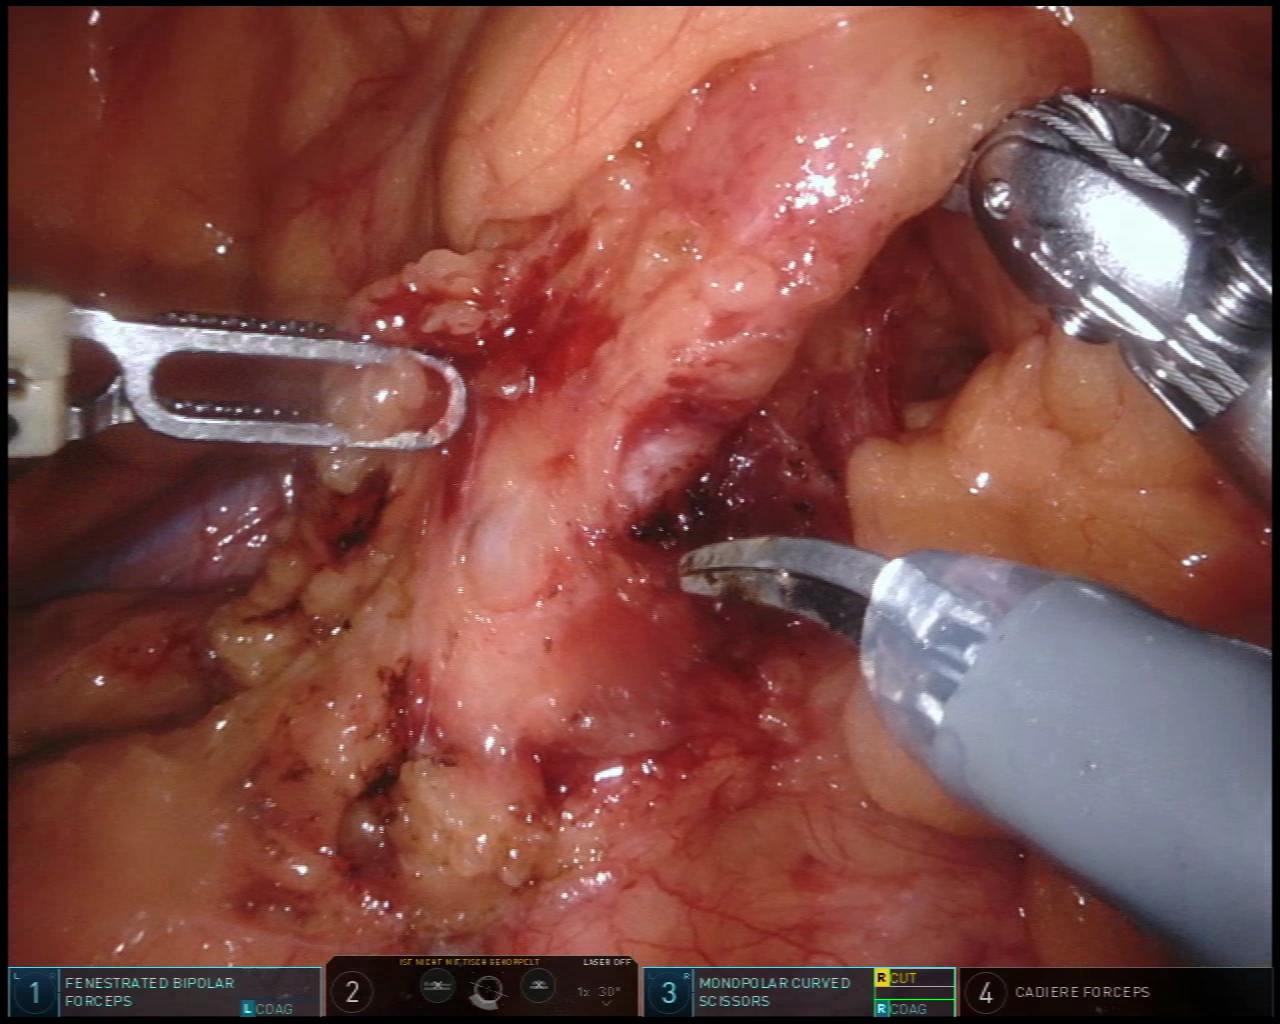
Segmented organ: inferior_mesenteric_artery
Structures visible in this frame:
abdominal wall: no
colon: no
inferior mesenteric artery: yes
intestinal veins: yes
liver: no
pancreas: no
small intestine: no
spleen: no
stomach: no
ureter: no
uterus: no
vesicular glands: no